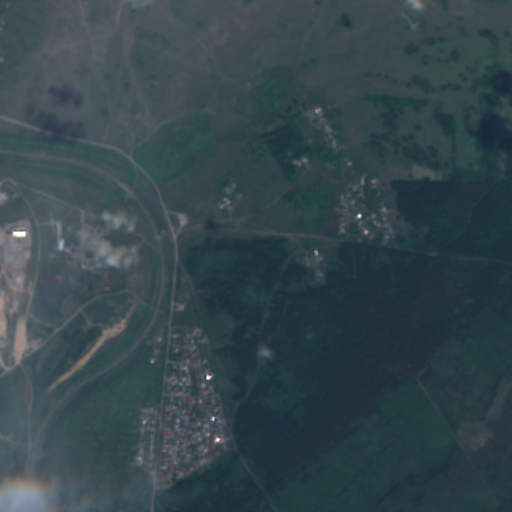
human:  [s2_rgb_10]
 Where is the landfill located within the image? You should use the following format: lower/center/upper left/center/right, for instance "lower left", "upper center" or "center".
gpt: The landfill is located in the center left of the image.
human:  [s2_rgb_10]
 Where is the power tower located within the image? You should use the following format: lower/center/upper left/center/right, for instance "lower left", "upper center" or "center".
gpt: The power tower is located in the lower left of the image.
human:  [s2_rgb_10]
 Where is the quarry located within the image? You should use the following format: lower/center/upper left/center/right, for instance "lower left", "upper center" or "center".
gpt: The quarry is located in the lower left of the image.
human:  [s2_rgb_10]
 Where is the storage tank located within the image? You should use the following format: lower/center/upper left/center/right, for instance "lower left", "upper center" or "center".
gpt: The storage tank is located in the center of the image.
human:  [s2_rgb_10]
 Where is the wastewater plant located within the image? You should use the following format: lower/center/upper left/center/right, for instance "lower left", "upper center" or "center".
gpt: The wastewater plant is located in the center left of the image.
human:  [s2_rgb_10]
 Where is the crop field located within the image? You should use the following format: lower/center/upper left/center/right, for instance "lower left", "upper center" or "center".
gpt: There is no crop field in the image.